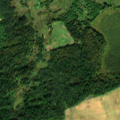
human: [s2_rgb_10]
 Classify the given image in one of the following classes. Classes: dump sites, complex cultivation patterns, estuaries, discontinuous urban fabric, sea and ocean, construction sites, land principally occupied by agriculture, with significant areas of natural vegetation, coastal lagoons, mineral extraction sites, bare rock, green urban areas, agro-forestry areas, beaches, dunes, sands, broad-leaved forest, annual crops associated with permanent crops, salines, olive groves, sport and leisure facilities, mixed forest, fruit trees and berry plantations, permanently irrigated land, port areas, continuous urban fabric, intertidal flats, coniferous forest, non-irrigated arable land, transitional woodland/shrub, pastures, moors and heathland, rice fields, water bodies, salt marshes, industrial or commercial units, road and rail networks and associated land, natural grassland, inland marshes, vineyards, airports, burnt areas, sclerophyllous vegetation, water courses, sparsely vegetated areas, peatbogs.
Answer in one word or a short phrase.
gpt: non-irrigated arable land, pastures, land principally occupied by agriculture, with significant areas of natural vegetation, broad-leaved forest, transitional woodland/shrub